Problem: consecutive_cuts_ch2 (2022, round1)

**Note: The only difference between this chapter and [chapter 1](https://www.facebook.com/codingcompetitions/hacker-cup/2022/round-1/problems/A1) is that here, card values are not guaranteed to be distinct and can be up to \(10^9\).**

Let's cut to the chase. You have a deck of \(N\) face-up cards, each displaying **a not necessarily unique integer between \(1\) and \(10^9\).**

*Cutting* the deck once consists of taking a stack of between \(1\) and \(N - 1\) (inclusive) cards from the top and moving it to the bottom in the same order. For example, for the deck \([5, 1, 2, 4, 3]\) ordered from top to bottom, cutting \(2\) cards from the top would yield \([2, 4, 3, 5, 1]\):

{{PHOTO_ID:792109885435616|WIDTH:700}}

Initially, the \(i\)th card from the top is \(A_i\). Is it possible to cut the deck exactly \(K\) times to reorder the deck such that the \(i\)th card from the top is \(B_i\) for all \(i\)?

# Constraints

\(1 \le T \le 205\)
\(2 \le N \le 500{,}000\)
\(0 \le K \le 10^{9}\)
\(1 \le A_i, B_i \le \mathbf{10^9}\)
**\(A\) and \(B\) are permutations of each other.**

The sum of \(N\) across all test cases is at most \(7{,}000{,}000\).

# Input Format

Input begins with an integer \(T\), the number of test cases. For each test case, there is first a line containing two space-separated integers \(N\) and \(K\). Then, there is a line containing \(N\) space-separated integers, \(A_1, ..., A_N\). Then, there is a line containing \(N\) space-separated integers, \(B_1, ..., B_N\).

# Output Format

For the \(i\)th test case, print `"Case #i: "` followed by `"YES"` if it's possible to cut the deck \(K\) times to change the deck from \(A_i\) to \(B_i\), or `"NO"` otherwise.

# Sample Explanation

In the first case, it's possible to get to the new order with \(K = 1\) cut (cutting 2 cards from the top).

In the second case, it's impossible to change \([3, 1, 4, 2]\) to \([1, 2, 3, 4]\) with any number of cuts.

In the third case, it's impossible for the deck to be in a different order after \(K = 0\) cuts.

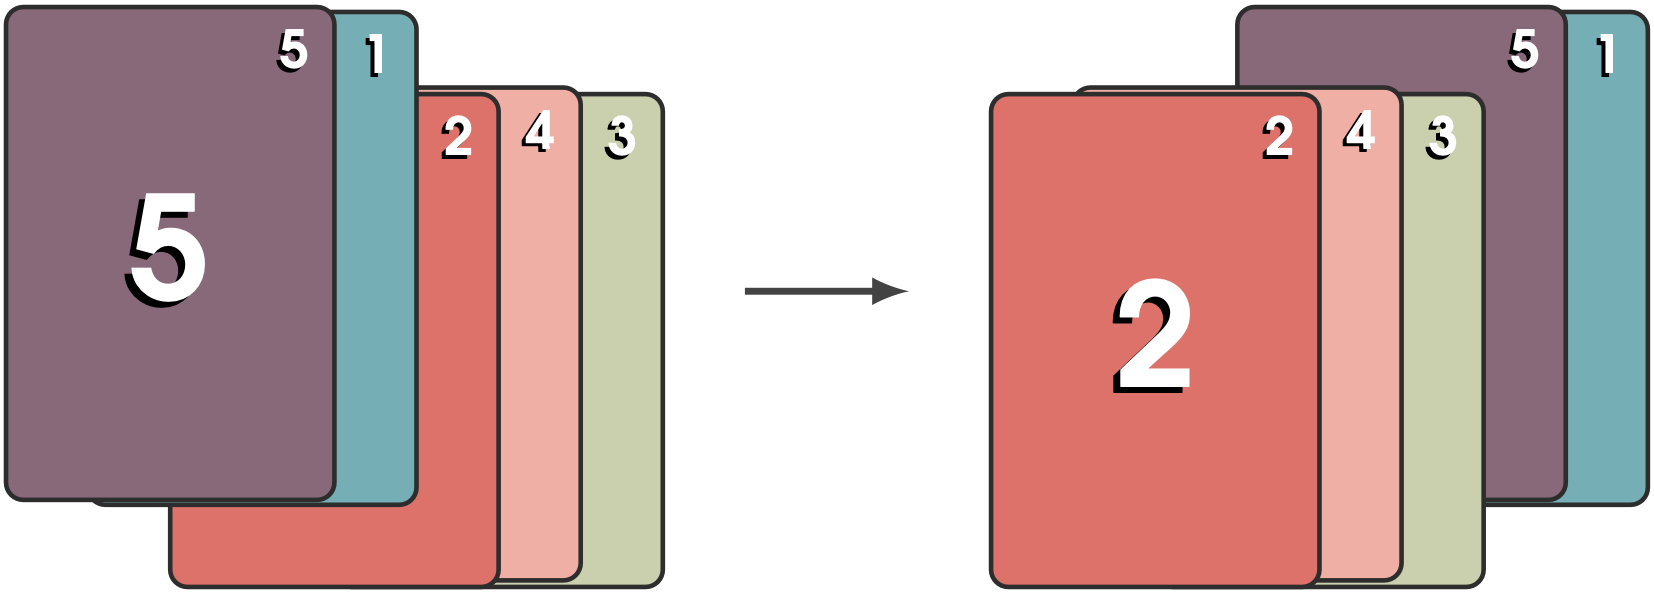

Sample input:
4
5 1
5 1 2 2 3
2 2 3 5 1
4 10
3 1 4 2
1 2 3 4
4 0
3 1 4 2
2 3 1 4
5 3
10 10 9 10 9
10 10 10 9 9

Sample output:
Case #1: YES
Case #2: NO
Case #3: NO
Case #4: NO

Solution:
When \(K = 0\), again output `YES` if and only if \(A = B\) as in chapter 1.

When \(K = 1\) and \(A = B\), it is now possible for the answer to be `YES` due to duplicates, for instance, if \(A = B = [1, 2, 1, 2]\). We will further explain how to handle this case below.

For the special case of \(N = 2\), the answer is now `YES` if \(A_1 = A_2 = B_1 = B_2\). Otherwise, the same logic from chapter 1 remains.

In the general case, checking for a rotation becomes more difficult now that duplicates are allowed. We can no longer map values to their indices as in chapter 1, since there may be multiple indices for a given value. We could try rotating \(A\) by each \(1..N\) and comparing to \(B\), but each comparison could take \(\mathcal{O}(N)\), for an overall time complexity of \(\mathcal{O}(N^2)\). A worst-case example for typical lexicographical comparison would be \(A = [1, 1, ..., 1, 2, 3]\), \(B = [1, 1, ..., 1, 3, 2]\).

One possible solution is to concatenate \(A\) with a copy of itself and search for whether \(B\) occurs as a substring using a linear time string-matching technique such as the Knuth-Morris-Pratt, Boyer-Moore, or Z algorithm. One thing to watch out for is the \(K = 1, A = B\) case above, where it's especially important to rule out cutting \(0\) or \(N\) cards. This can be done by deleting the first and last characters of \(A+A\) before searching for \(B\).

Another valid approach involves hashing. We can define some hash function \(h(v_1, v_2, ..., v_N\)\) that is sensitive to the order of its \(N\) inputs, but also supports computing the hash \(h(v_2, ..., v_N, v_1\)\) of the rotated array in \(\mathcal{O}(1)\), assuming \(h(v_1, v_2, ..., v_N\)\) is already given. We can then rotate just the hash of \(A\) one-at-a-time, comparing each to the hash of \(B\), for an overall \(\mathcal{O}(N)\) time complexity.

[See David Harmeyer's solution video here.](https://www.youtube.com/watch?v=B8ZoGe0k1-k)

#include <iostream>
#include <vector>
using namespace std;

class KMP {
  const vector<int> &needle;
  vector<int> table;

 public:
  KMP(const vector<int> &needle) : needle(needle), table(needle.size()) {
    for (int i = 1, j = 0; i < (int)needle.size(); i++) {
      while (j > 0 && needle[i] != needle[j]) {
        j = table[j - 1];
      }
      if (needle[i] == needle[j]) {
        j++;
      }
      table[i] = j;
    }
  }

  int find_in(const vector<int> &haystack) {
    int m = needle.size();
    if (m == 0) {
      return 0;
    }
    for (int i = 0, j = 0; i < (int)haystack.size(); i++) {
      while (j > 0 && needle[j] != haystack[i]) {
        j = table[j - 1];
      }
      if (needle[j] == haystack[i]) {
        j++;
      }
      if (j == m) {
        return i + 1 - m;
      }
    }
    return -1;
  }
};

int N, K;
vector<int> A, B;

string solve() {
  bool is_equal = A == B;
  // Check special cases.
  if (K == 0) {
    return is_equal ? "YES" : "NO";
  }
  if (N == 2) {
    if (A[0] == A[1]) {
      return "YES"; // Same numbers.
    }
    // Different numbers.
    if (is_equal) {
      return K % 2 == 0 ? "YES" : "NO";
    }
    return K % 2 == 0 ? "NO" : "YES";
  }
  // Check array is rotated by searching for B within (A + A).
  vector<int> AA(A.begin(), A.end());
  AA.insert(AA.end(), A.begin(), A.end());
  if (K == 1 && is_equal) {
    // If K = 1 and A = B, we can't match at index 0 or N-1 of (A + A),
    // since cuts of 0 or N cards are not allowed.
    AA.erase(AA.begin());
    AA.pop_back();
  }
  return KMP(B).find_in(AA) >= 0 ? "YES" : "NO";
}

int main() {
  int T;
  cin >> T;
  for (int t = 1; t <= T; t++) {
    cin >> N >> K;
    A.resize(N);
    B.resize(N);
    for (int i = 0; i < N; i++) {
      cin >> A[i];
    }
    for (int i = 0; i < N; i++) {
      cin >> B[i];
    }
    cout << "Case #" << t << ": " << solve() << endl;
  }
  return 0;
}